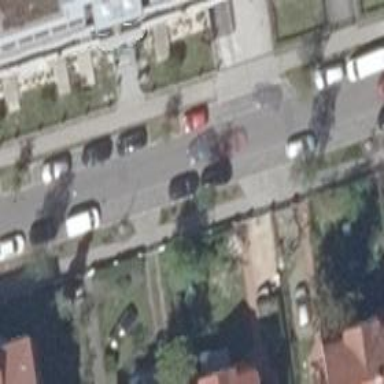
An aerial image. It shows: Residential road with asphalt surface and parallel street-side parking lanes on both sides.